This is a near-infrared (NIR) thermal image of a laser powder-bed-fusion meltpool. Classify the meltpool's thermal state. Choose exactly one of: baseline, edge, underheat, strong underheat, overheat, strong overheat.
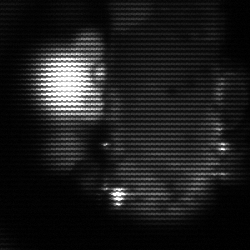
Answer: strong underheat